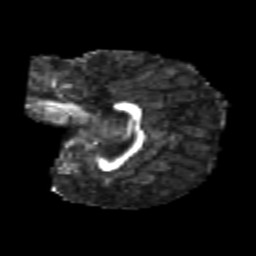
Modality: FA
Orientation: sagittal
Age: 6
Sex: male
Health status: healthy